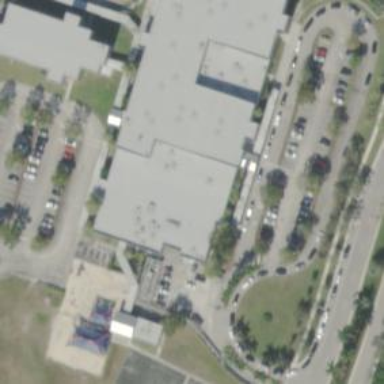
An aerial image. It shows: School building.